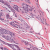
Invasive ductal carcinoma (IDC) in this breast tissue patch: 1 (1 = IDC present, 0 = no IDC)